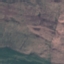
Land use / land cover class: HerbaceousVegetation